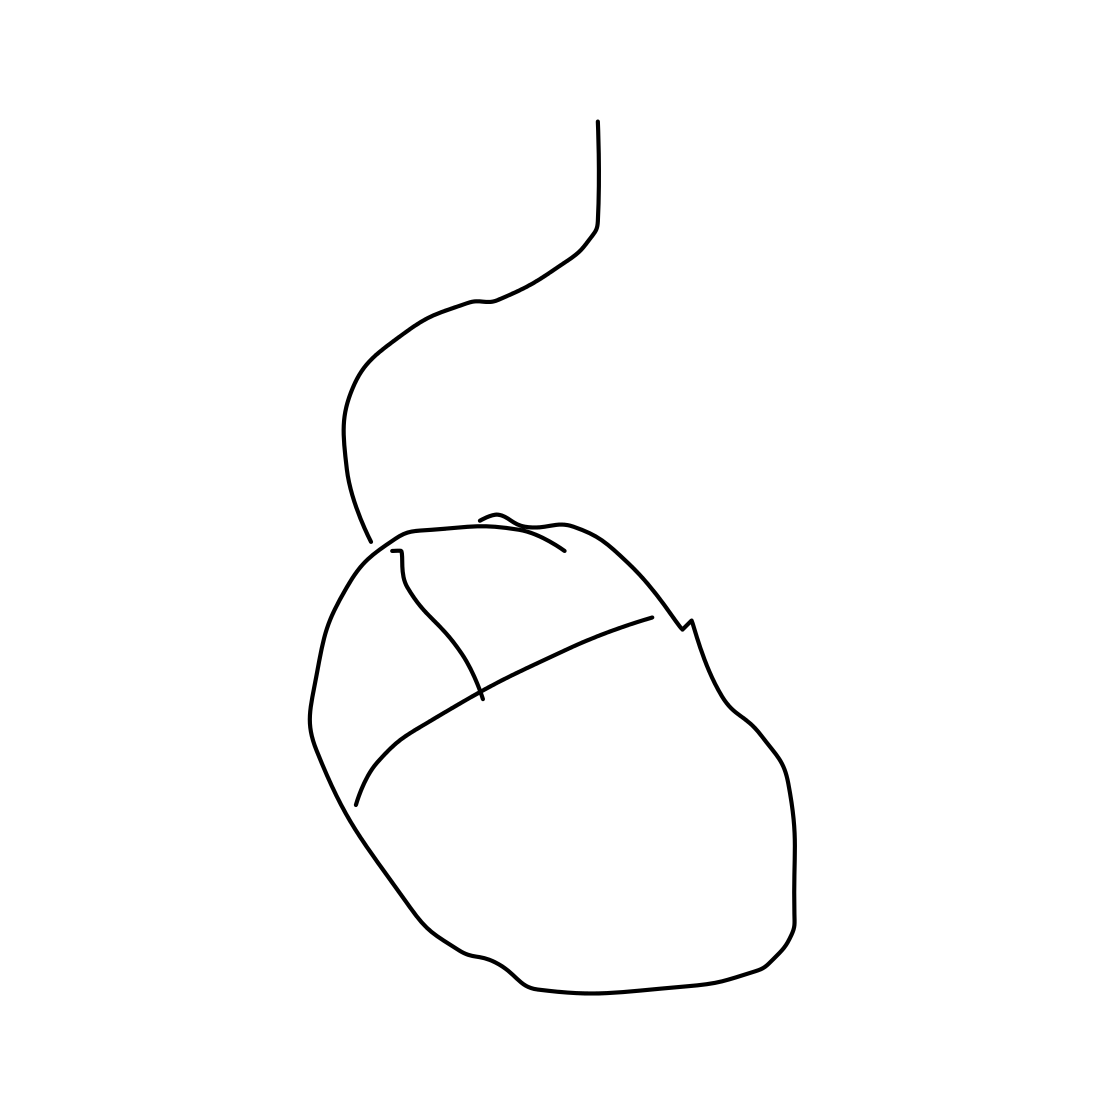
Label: computer-mouse